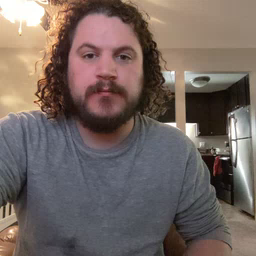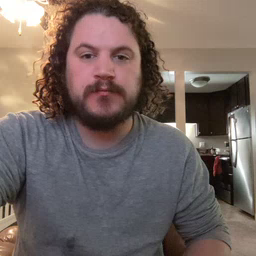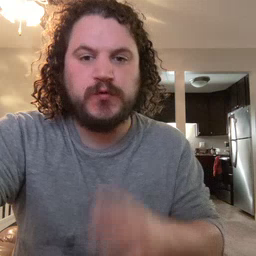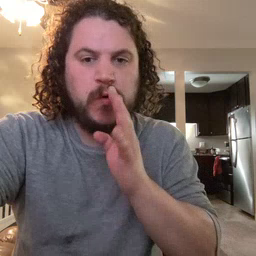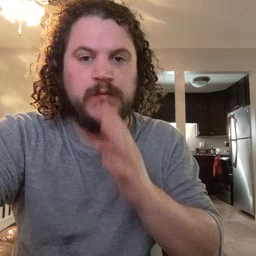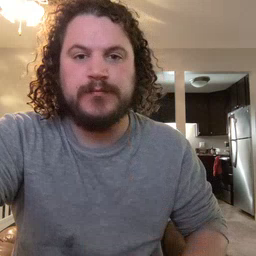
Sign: talk